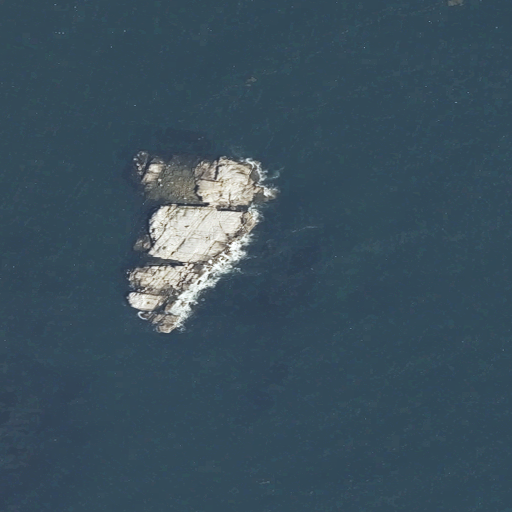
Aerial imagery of island in Maine named Batson Ledges containing open water, barren land, and herbaceous wetlands